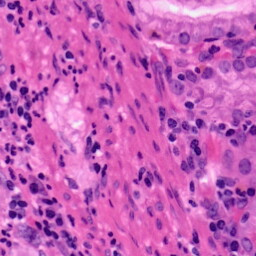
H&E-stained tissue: Pancreatic